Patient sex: M
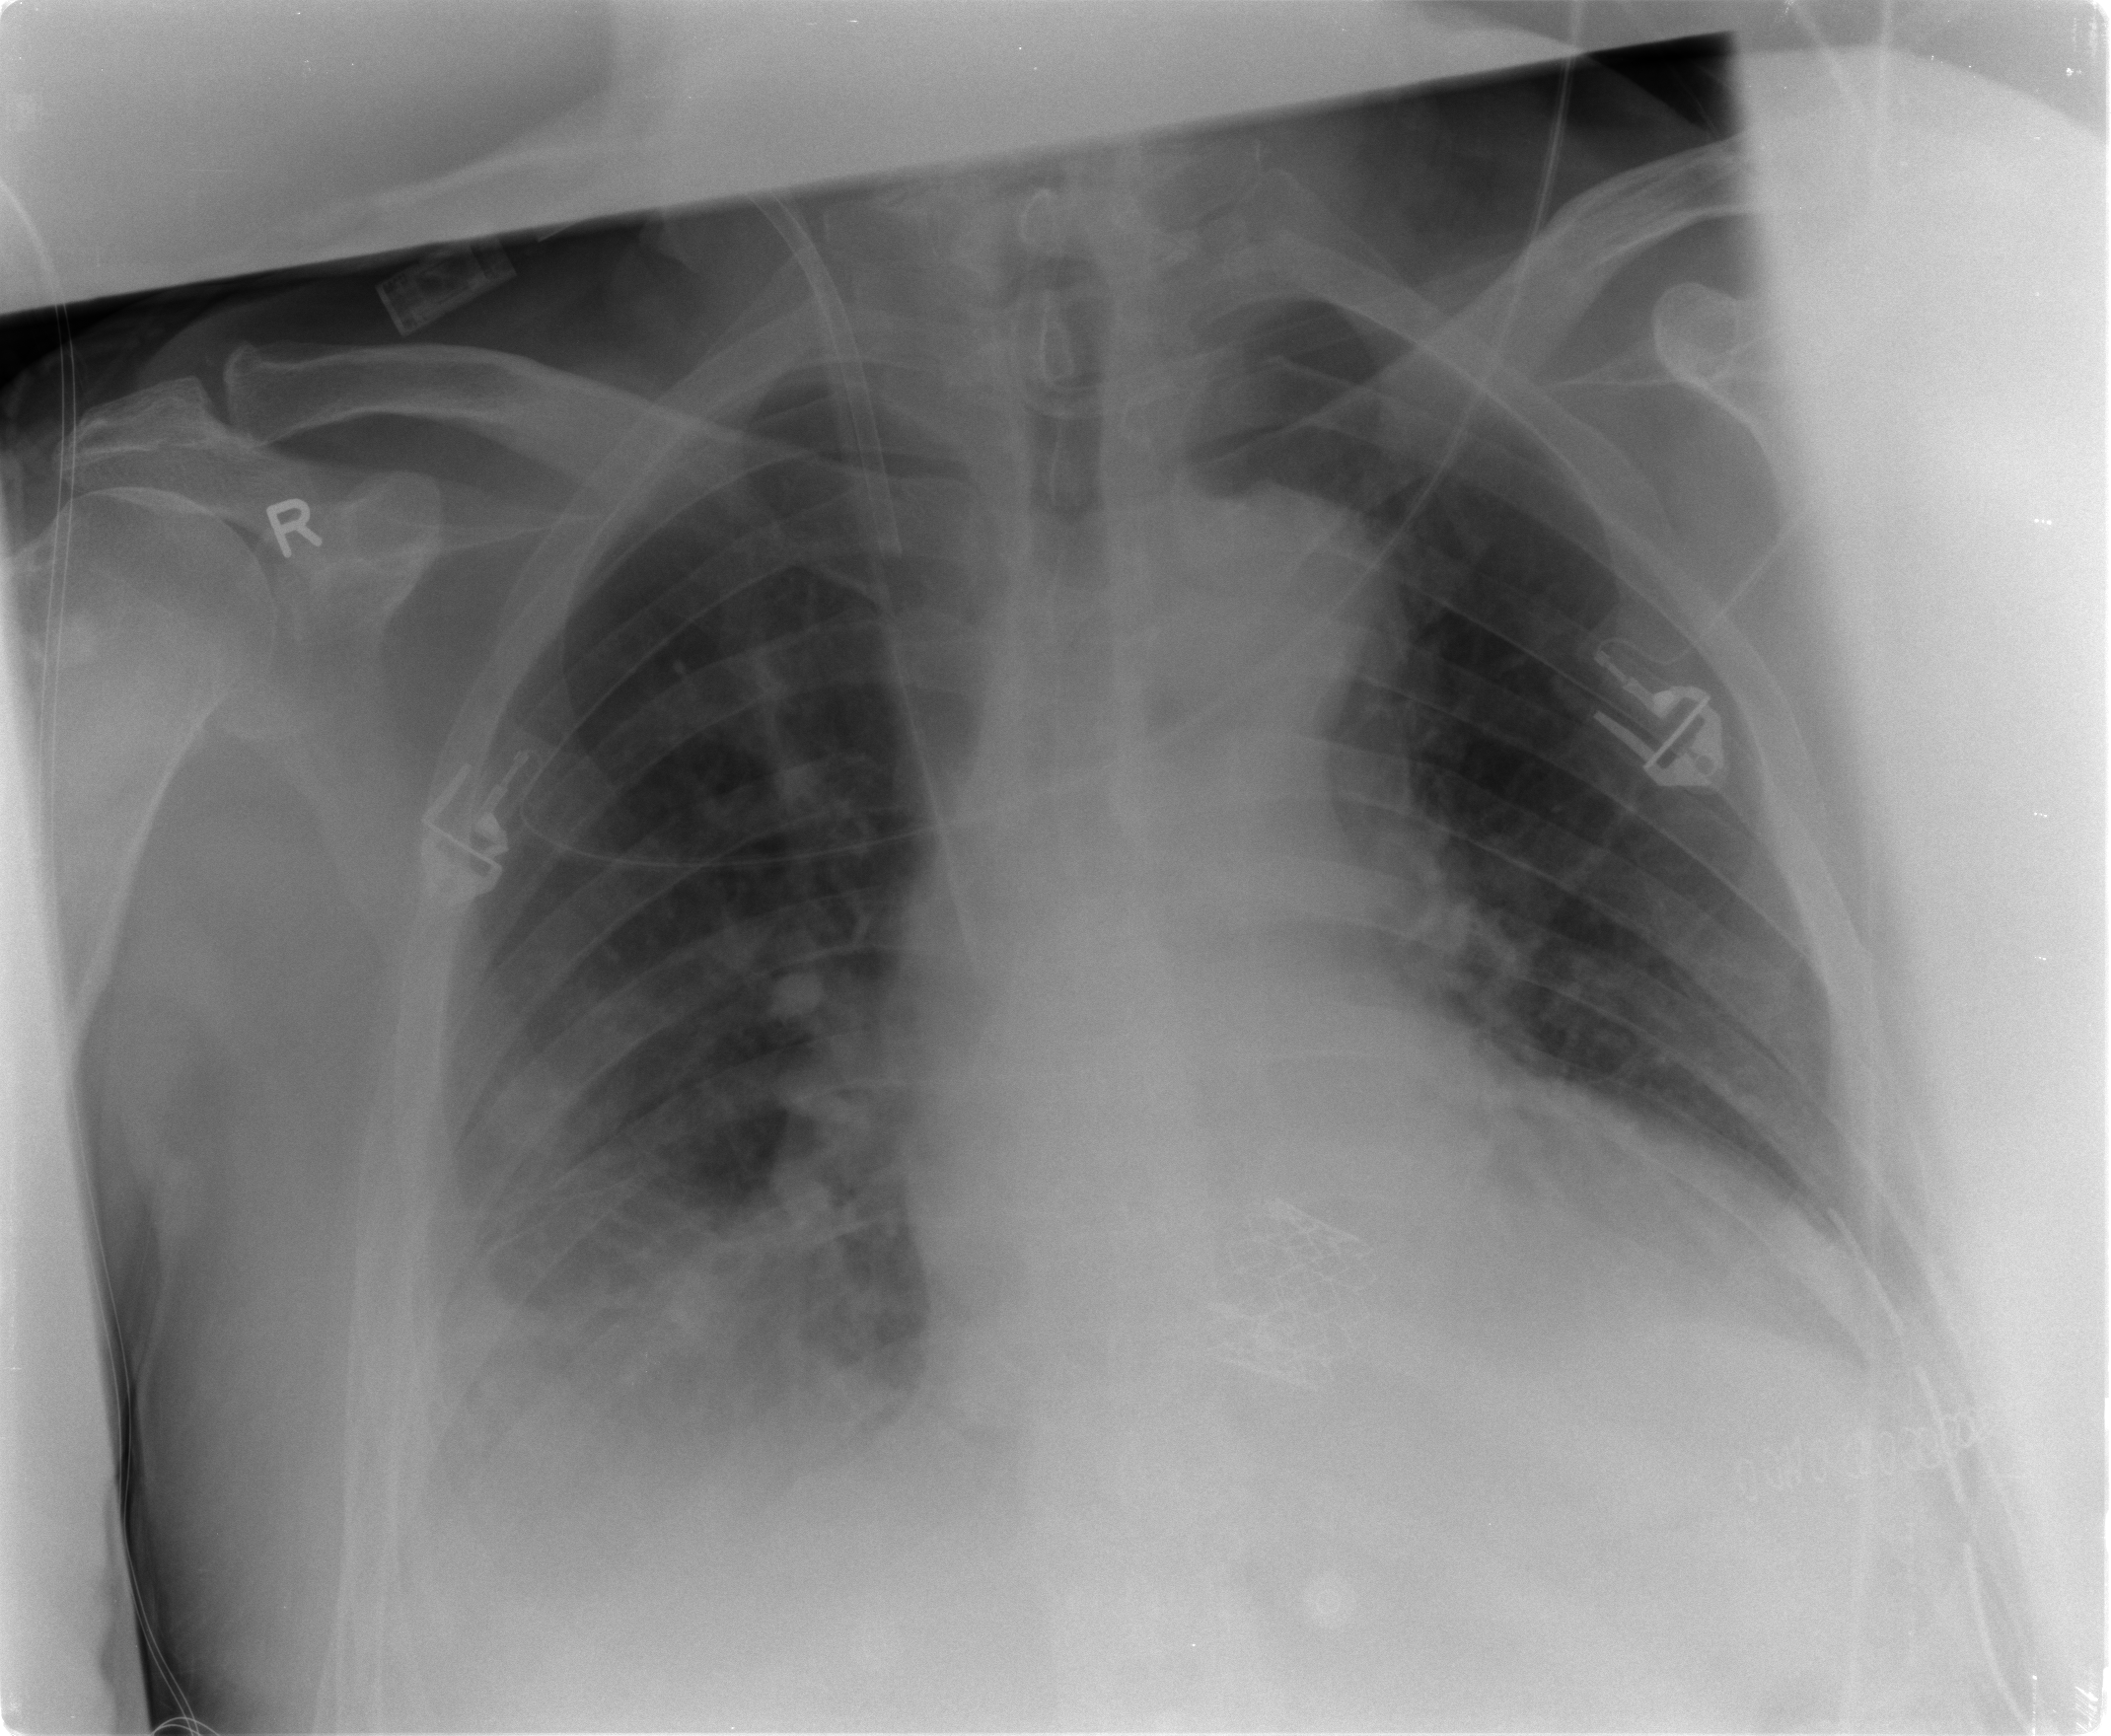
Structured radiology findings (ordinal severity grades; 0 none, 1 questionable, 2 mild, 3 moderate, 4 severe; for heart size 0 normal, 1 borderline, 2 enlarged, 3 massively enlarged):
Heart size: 2
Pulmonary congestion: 3
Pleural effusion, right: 3
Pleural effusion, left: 3
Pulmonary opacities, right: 2
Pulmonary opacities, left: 0
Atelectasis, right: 2
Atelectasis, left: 2